Interaction volume radius: 5 \u00c5
Interaction volume height: 35 \u00c5
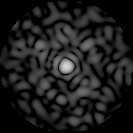
Disorder parameter: 0.8258